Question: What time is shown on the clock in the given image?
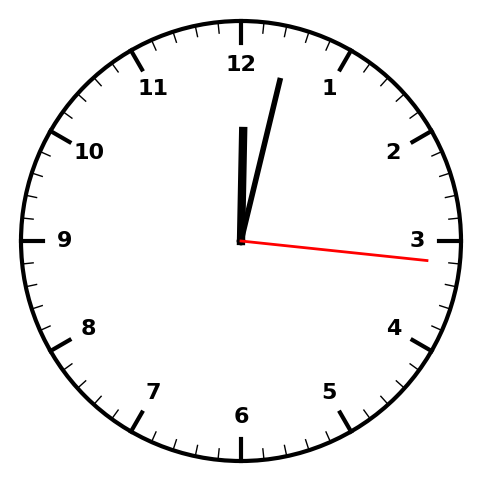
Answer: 12:02:16